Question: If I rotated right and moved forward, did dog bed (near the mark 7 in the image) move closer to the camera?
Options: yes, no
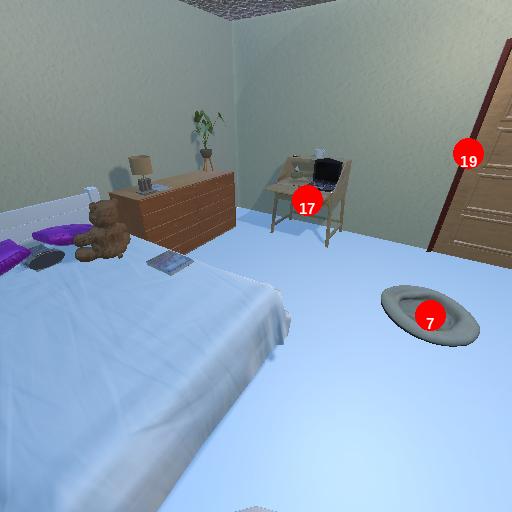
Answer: yes